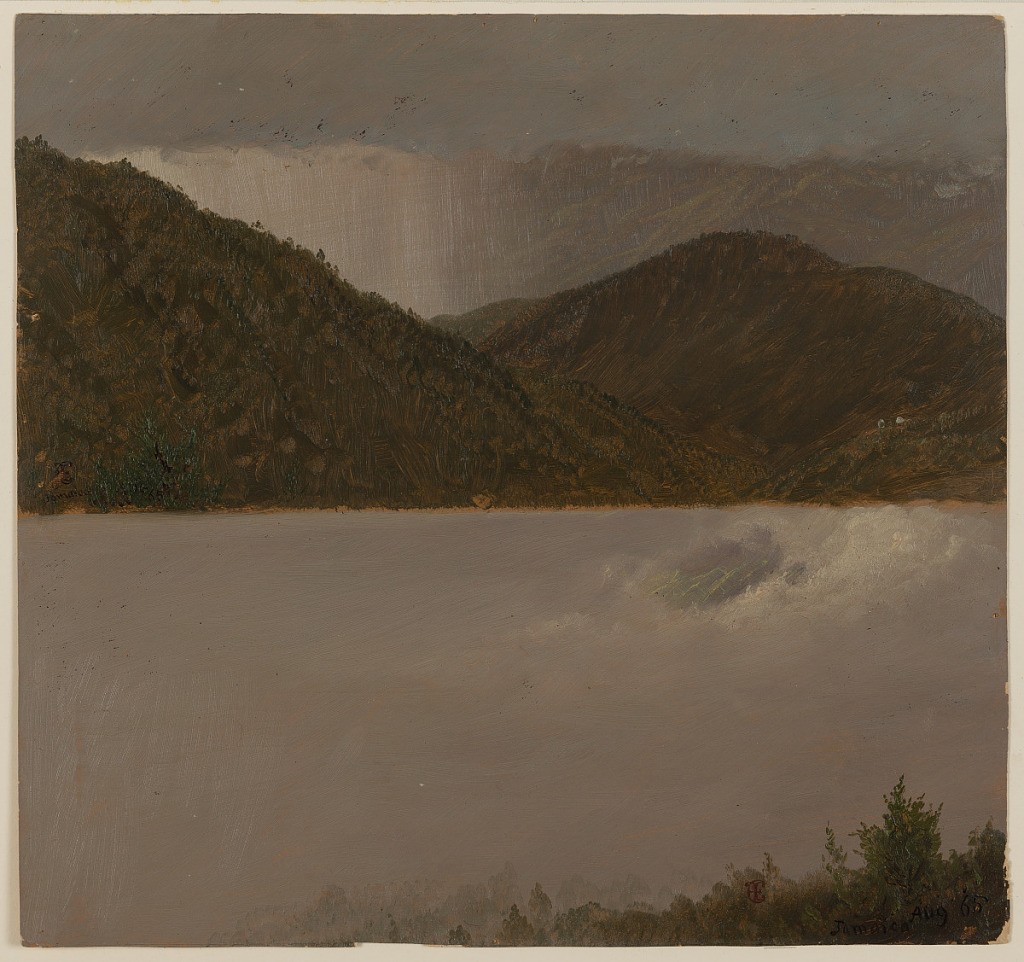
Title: Storm Approaching over Mountaintops, Jamaica
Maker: Frederic Edwin Church, American, 1826–1900
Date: August 1865
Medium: Brush and oil, graphite on paperboard
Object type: Drawing
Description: Two distinct landscape and atmosphere sketches of mountains and storm clouds in Jamaica. Top portion consists of a landscape sketch of a sloping mountain ridge at left and lush mountain peak in middle distance at right, as dark storm clouds approaches from right. Gray clouds visible along the upper margin. Lower portion consists of a landscape and atmosphere sketch of perhaps the same scene after the arrival of the storm. View is blocked by think, dark gray storm clouds, although in the lower right foreground, nearby greenery from trees and other foliage remains visible. Break in clouds in upper right portion of drawing reveals mountaintop.